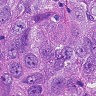
Metastatic tissue present: yes